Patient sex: M
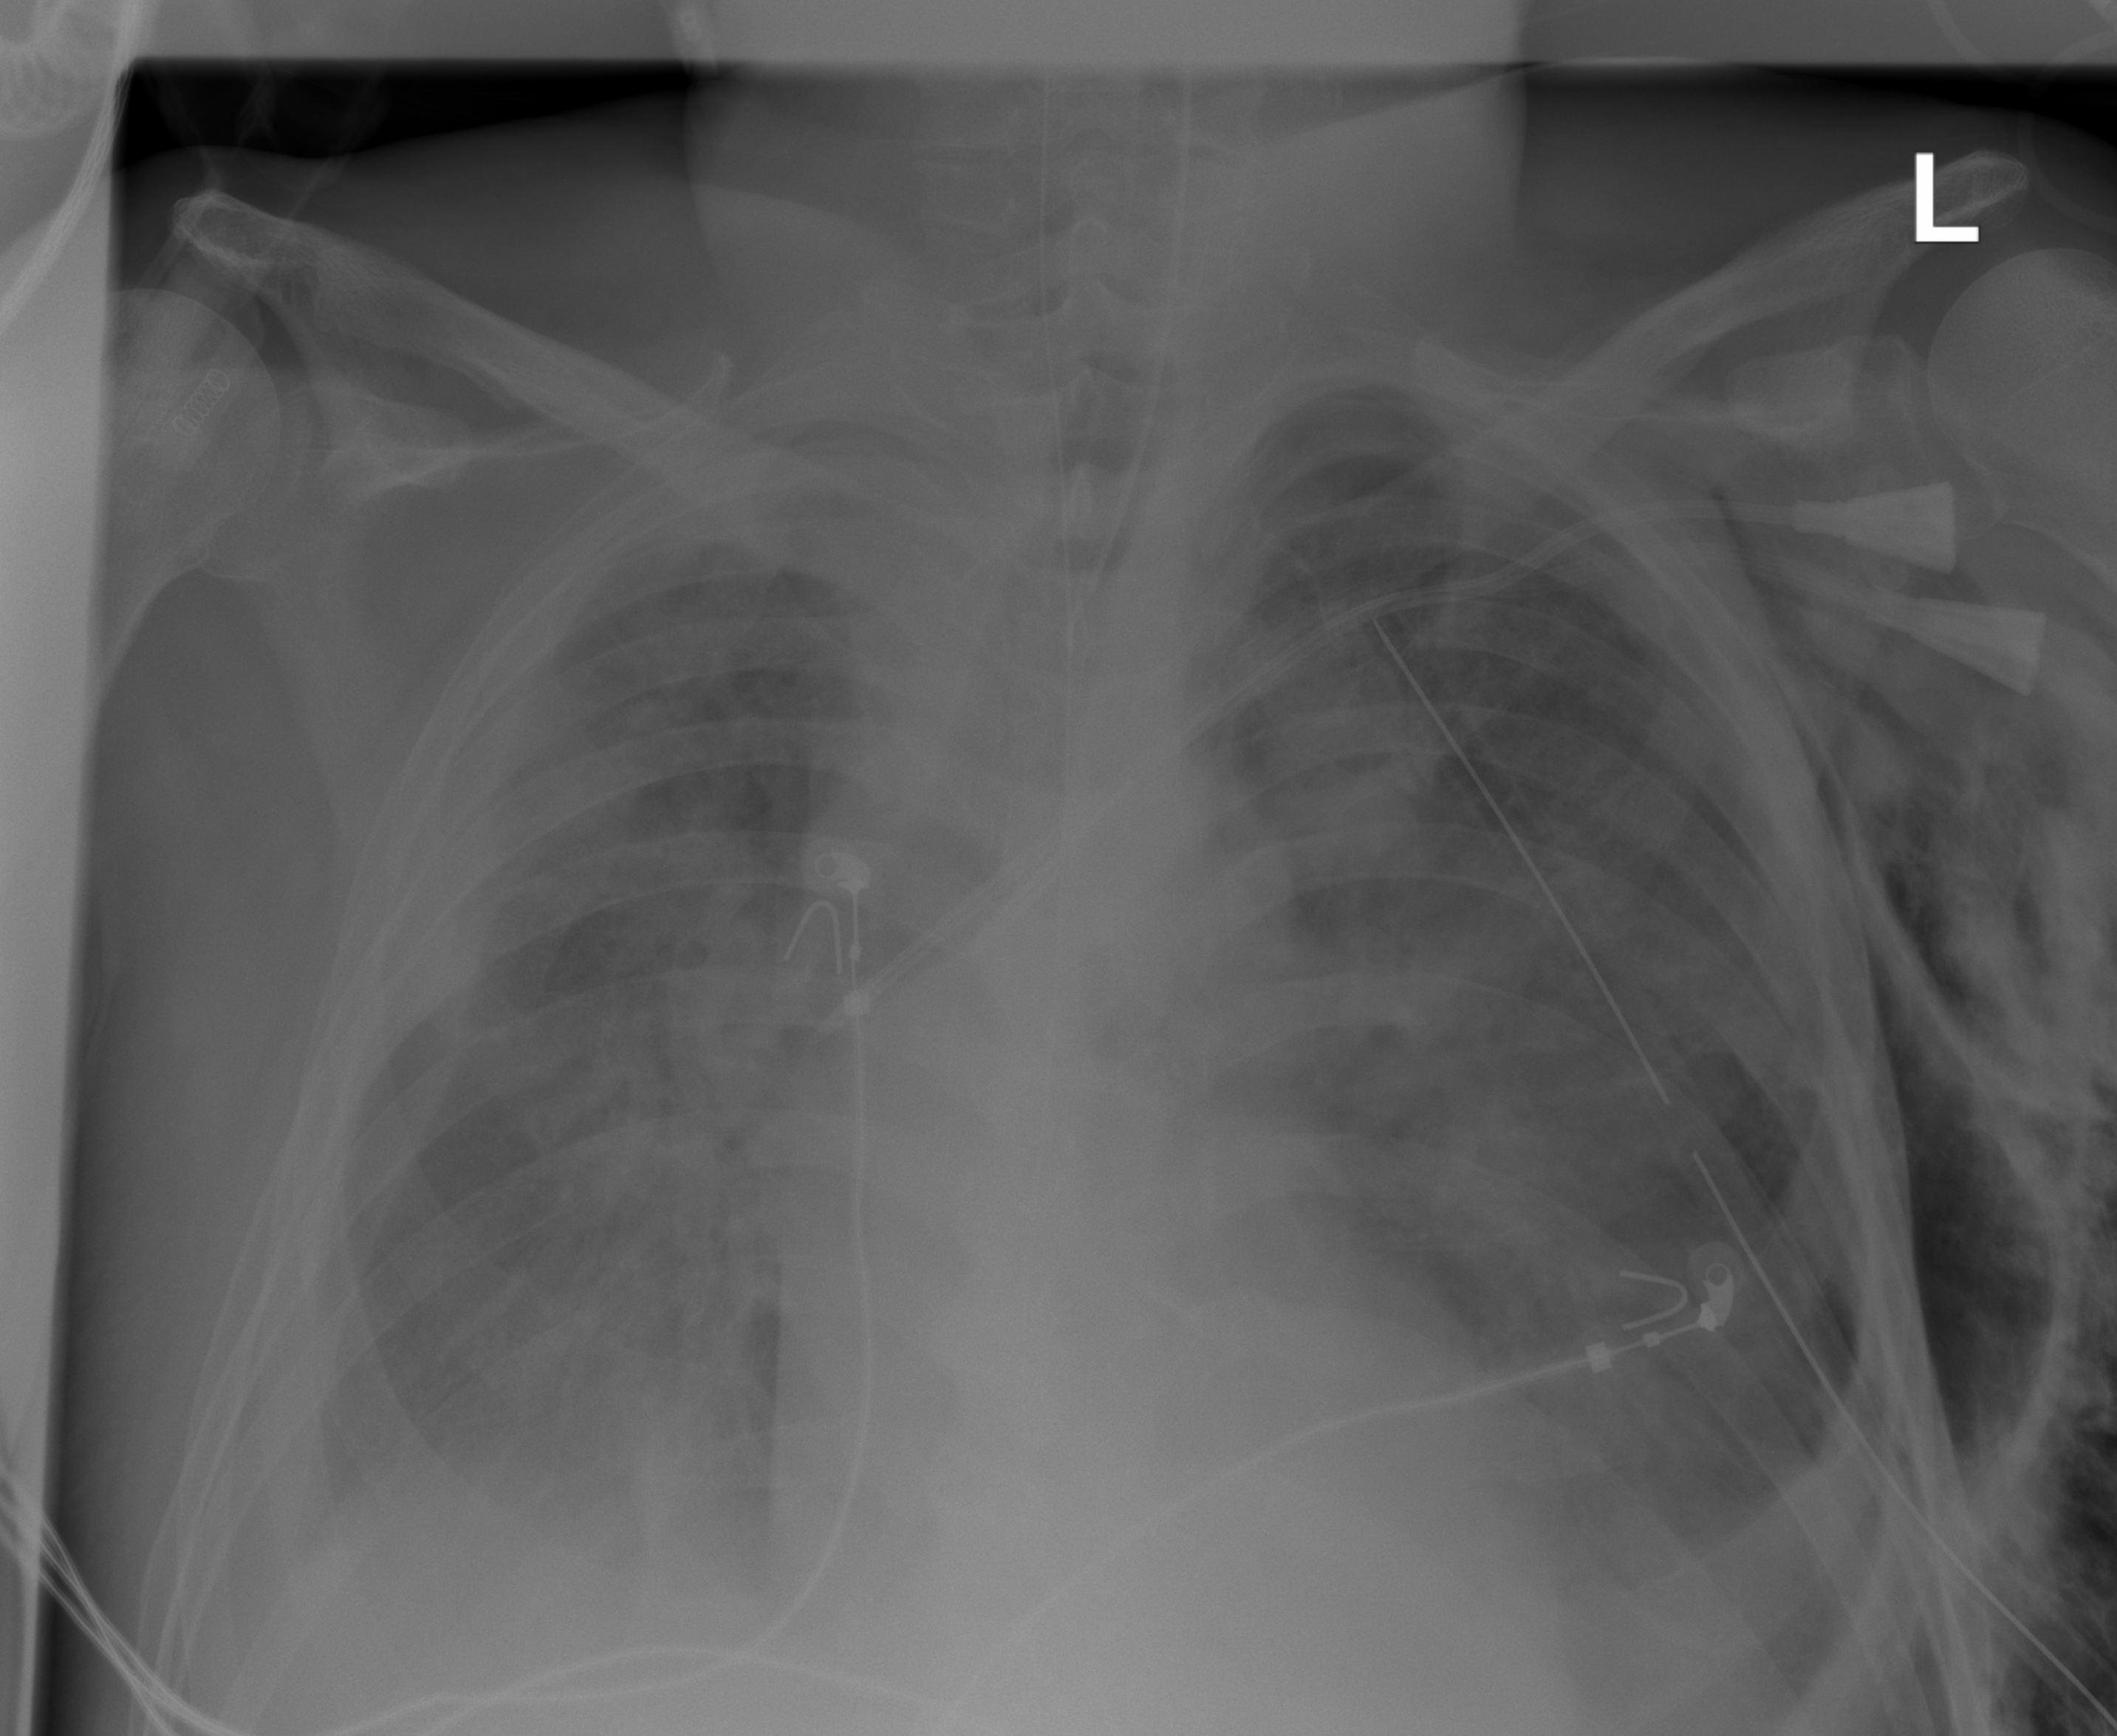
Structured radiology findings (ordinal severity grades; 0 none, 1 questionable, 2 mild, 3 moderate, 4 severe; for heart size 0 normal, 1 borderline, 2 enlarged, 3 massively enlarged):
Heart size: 0
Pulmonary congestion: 2
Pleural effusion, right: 2
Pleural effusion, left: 4
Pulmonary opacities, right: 3
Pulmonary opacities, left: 0
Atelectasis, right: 2
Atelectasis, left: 3